Question: I am using the <URL> in a Chat App I am making. I am able so successfully send and receive text messages but would like to add support for Images also.
I have implemented the <URL> function which is executed when the lower bottom paper clip / attachment button is clicked.
My question is - I am not sure what to do next? or how to implement the 'JSQPhotoMediaItem' (<URL>???
'''
override func didPressAccessoryButton(sender: UIButton!) {
var imgToSend = UIImage(named: "devassets_avatar_01_selected.png")
var photoMediaItem = JSQPhotoMediaItem(image: imgToSend)
let mediaMsg = PFObject(className: "Message")
mediaMsg["content"] = "this is photo item"
mediaMsg["room"] = room
mediaMsg["user"] = PFUser.currentUser()
mediaMsg["media"] = photoMediaItem
mediaMsg.saveInBackgroundWithBlock { (success, error) -> Void in
if error == nil {
//self.loadMessages()
self.room["lastUpdate"] = NSDate()
self.room.saveInBackgroundWithBlock(nil)
}else{
println("error sending message \(error!.localizedDescription)")
}
}
self.finishSendingMessage()
}
'''
When the above function is run, the app crashes with the following stacktrace:
'''
2015-06-24 09:58:33.850 ShitTalk[9530:818302] *** Terminating app due to uncaught exception 'NSInvalidArgumentException', reason: 'PFObject values may not have class: JSQPhotoMediaItem'
*** First throw call stack:
(
0 CoreFoundation 0x0000000105cb5c65 __exceptionPreprocess + 165
1 libobjc.A.dylib 0x000000010594ebb7 objc_exception_throw + 45
2 CoreFoundation 0x0000000105cb5b9d +[NSException raise:format:] + 205
3 ShitTalk 0x000000010393e7f1 -[PFObject _setObject:forKey:onlyIfDifferent:] + 750
4 ShitTalk 0x000000010393e4f0 -[PFObject setObject:forKey:] + 53
5 ShitTalk 0x000000010393e90f -[PFObject setObject:forKeyedSubscript:] + 50
6 ShitTalk 0x0000000103909e4a _TFC8ShitTalk22MessagesViewController23didPressAccessoryButtonfS0_FGSQCSo8UIButton_T_ + 1306
7 ShitTalk 0x000000010390a0f6 _TToFC8ShitTalk22MessagesViewController23didPressAccessoryButtonfS0_FGSQCSo8UIButton_T_ + 54
8 ShitTalk 0x000000010389866d -[JSQMessagesViewController messagesInputToolbar:didPressLeftBarButton:] + 125
9 ShitTalk 0x000000010387ebfd -[JSQMessagesInputToolbar jsq_leftBarButtonPressed:] + 93
10 UIKit 0x00000001062dfda2 -[UIApplication sendAction:to:from:forEvent:] + 75
11 UIKit 0x00000001063f154a -[UIControl _sendActionsForEvents:withEvent:] + 467
12 UIKit 0x00000001063f0919 -[UIControl touchesEnded:withEvent:] + 522
13 UIKit 0x000000010668aa10 _UIGestureRecognizerUpdate + 9487
14 UIKit 0x000000010632c686 -[UIWindow _sendGesturesForEvent:] + 1041
15 UIKit 0x000000010632d2b2 -[UIWindow sendEvent:] + 666
16 UIKit 0x00000001062f3581 -[UIApplication sendEvent:] + 246
17 UIKit 0x0000000106300d1c _UIApplicationHandleEventFromQueueEvent + 18265
18 UIKit 0x00000001062db5dc _UIApplicationHandleEventQueue + 2066
19 CoreFoundation 0x0000000105be9431 __CFRUNLOOP_IS_CALLING_OUT_TO_A_SOURCE0_PERFORM_FUNCTION__ + 17
20 CoreFoundation 0x0000000105bdf2fd __CFRunLoopDoSources0 + 269
21 CoreFoundation 0x0000000105bde934 __CFRunLoopRun + 868
22 CoreFoundation 0x0000000105bde366 CFRunLoopRunSpecific + 470
23 GraphicsServices 0x000000010a368a3e GSEventRunModal + 161
24 UIKit 0x00000001062de900 UIApplicationMain + 1282
25 ShitTalk 0x00000001038afe57 main + 135
26 libdyld.dylib 0x0000000107fda145 start + 1
)
libc++abi.dylib: terminating with uncaught exception of type NSException
'''

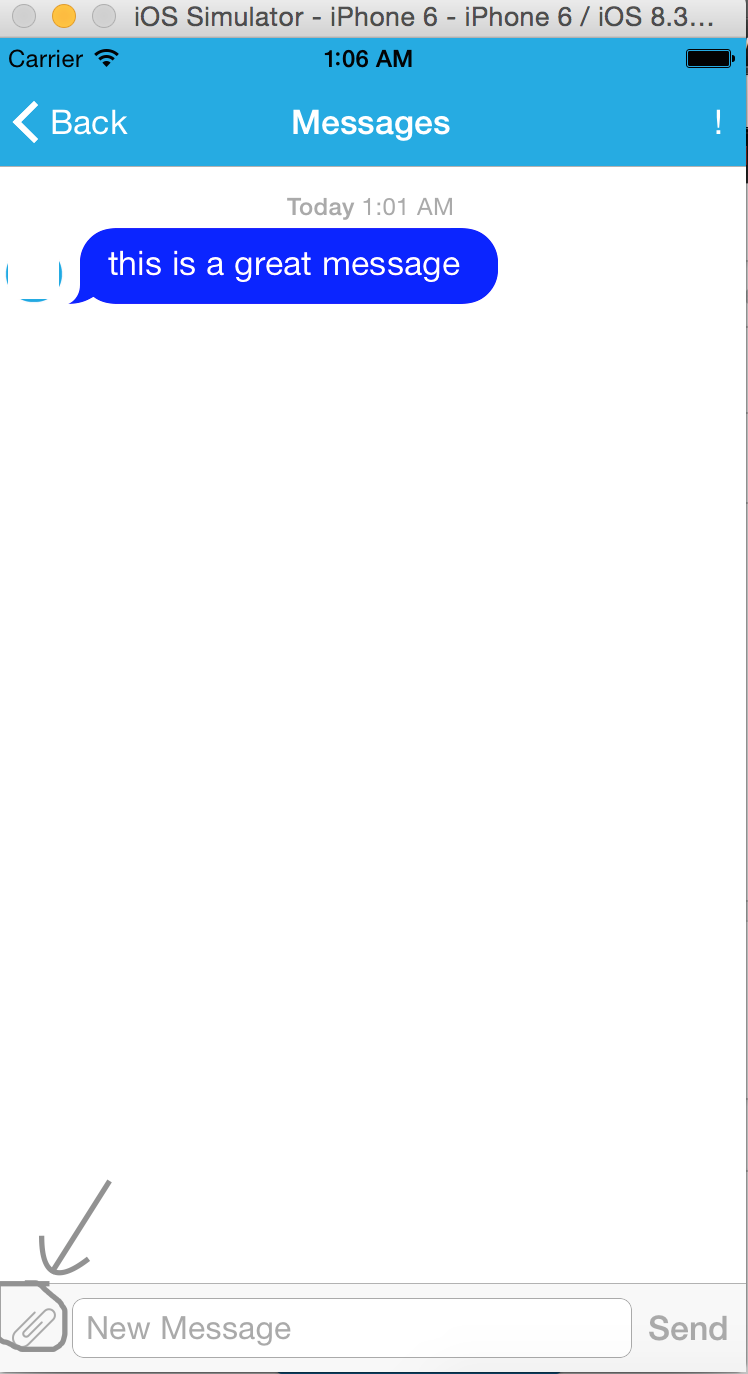
Answer: I did it successfully with Parse and JSQMessages but in ObjectiveC. Please look at my version of code and see if this is of any help?
'''
- (void)sendMessage:(NSString *)text Picture:(UIImage *)picture
{
PFObject *object = [PFObject objectWithClassName:PF_CHAT_CLASS_NAME];
object[PF_CHAT_USER] = [PFUser currentUser];
object[PF_CHAT_ROOMID] = roomId;
object[PF_CHAT_TEXT] = text;
// picture object from UIImagePickerControllerDelegate
NSData *imageData = UIImageJPEGRepresentation(picture, 1.0);
PFFile *imageFile = [PFFile fileWithName:@"chat_img.jpg" data:imageData];
[object setObject:imageFile forKey:PF_CHAT_PICTURE];
// Set the access control list to current user for security purposes
object.ACL = [PFACL ACLWithUser:[PFUser currentUser]];
[object saveInBackgroundWithBlock:^(BOOL succeeded, NSError *error)
{
if (error == nil)
{
[JSQSystemSoundPlayer jsq_playMessageSentSound];
[self loadMessages];
}
else
{
PFObject *errors=[PFObject objectWithClassName:@"ShagErrors"];
errors[@"errorno"]=[NSString stringWithFormat:@"%ld",(long)error.code];
errors[@"erDescription"]=error.description;
errors[@"className"]=@"ChatView";
errors[@"function"]=@"sendMessage";
[errors saveInBackground];
[ProgressHUD showError:@"Network error."];;
}
}];
[self finishSendingMessage];
'''
}
And here is how I am loading it back
'''
if(object[PF_CHAT_PICTURE])
{
UIImageView *imageView = [[UIImageView alloc] init];
NSString *imgUrl = [object[PF_CHAT_PICTURE] valueForKey:@"url"];
UIImage *image = [[SDImageCache sharedImageCache] imageFromDiskCacheForKey:imgUrl];
if(image == nil)
{
NSURL *imageUrl = [NSURL URLWithString:imgUrl];
[imageView setImageWithURL:imageUrl completed:^(UIImage *image, NSError *error, SDImageCacheType cacheType)
{
JSQPhotoMediaItem *mediaItem = [[JSQPhotoMediaItem alloc] initWithImage:image];
JSQMessage *message = [[JSQMessage alloc] initWithSenderId:user.objectId senderDisplayName:user[PF_USER_FULLNAME] date:object.createdAt media:mediaItem];
[messages addObject:message];
}];
}
else
{
JSQPhotoMediaItem *mediaItem = [[JSQPhotoMediaItem alloc] initWithImage:image];
message = [[JSQMessage alloc] initWithSenderId:user.objectId senderDisplayName:user[PF_USER_FULLNAME] date:object.createdAt media:mediaItem];
}
}
else
{
message = [[JSQMessage alloc] initWithSenderId:user.objectId senderDisplayName:user[PF_USER_FULLNAME] date:object.createdAt text:object[PF_CHAT_TEXT]];
}
'''